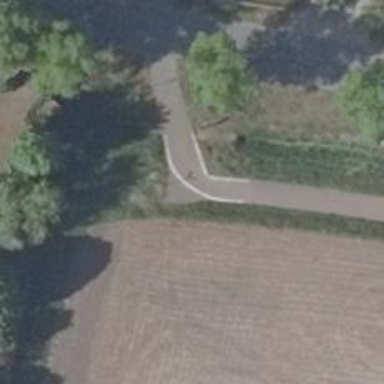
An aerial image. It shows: Asphalt path.